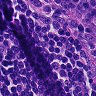
Metastatic tissue present: no